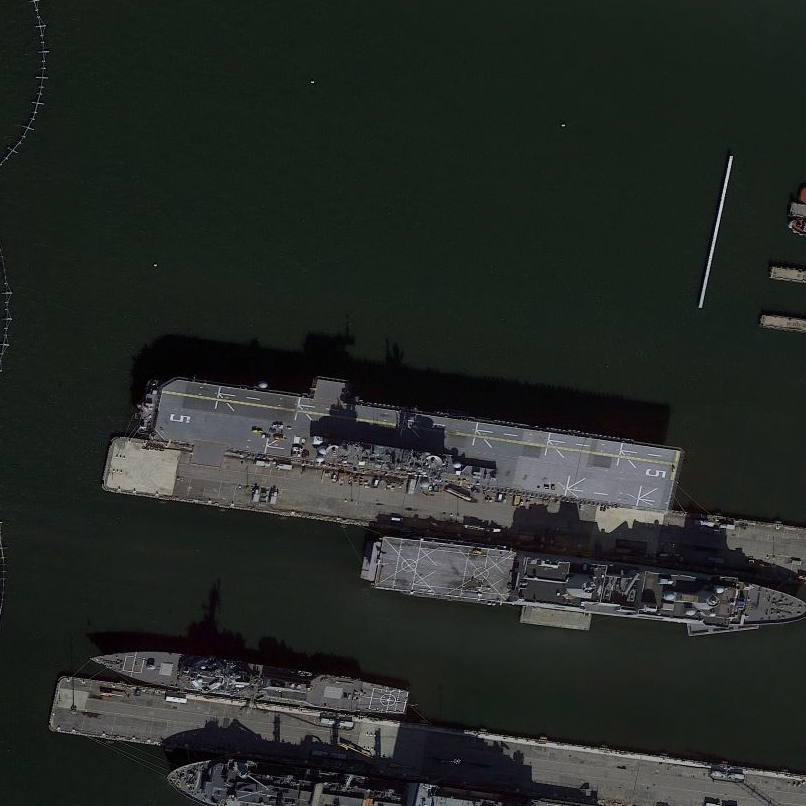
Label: assault